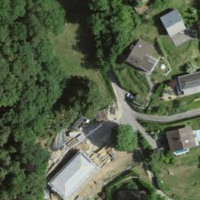
EUNIS habitat code: 55
Species observed at this site:
Euphorbia cyparissias